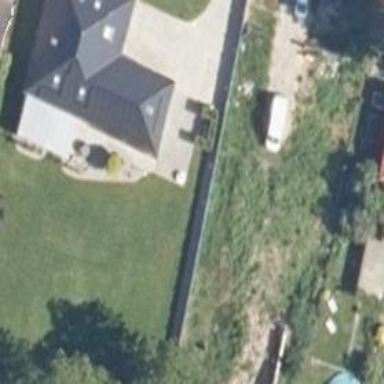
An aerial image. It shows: Black hipped roof house.